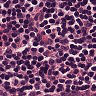
Metastatic tissue present: no